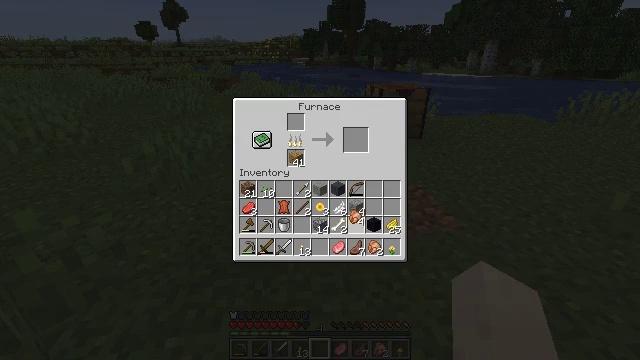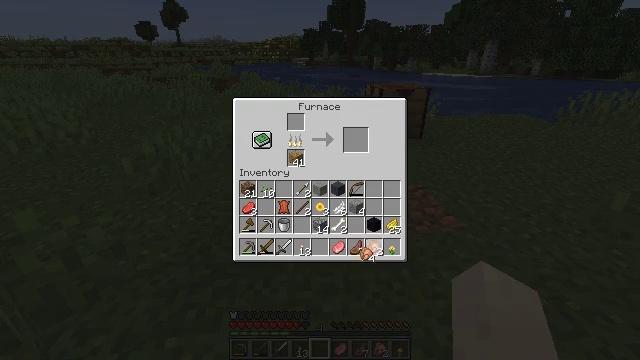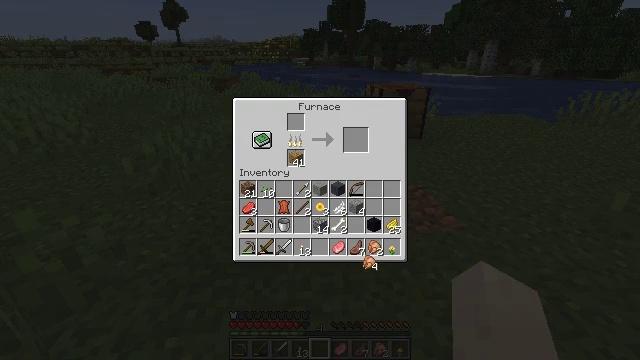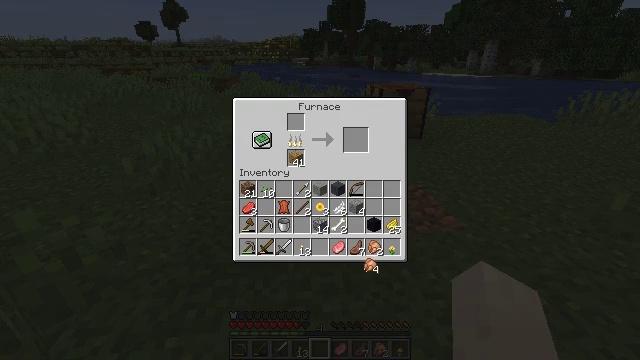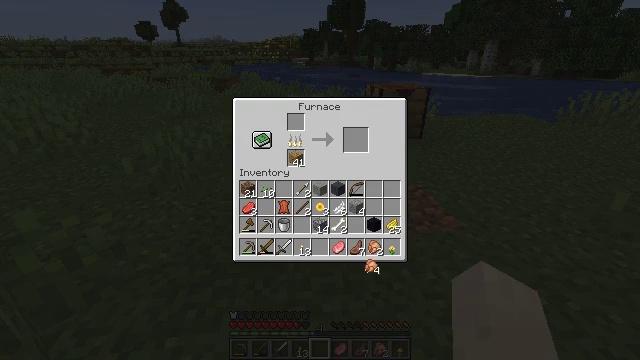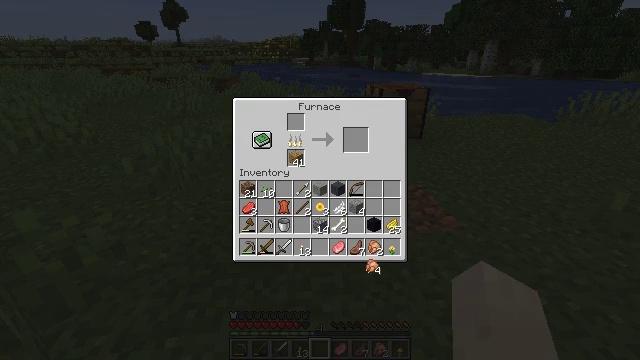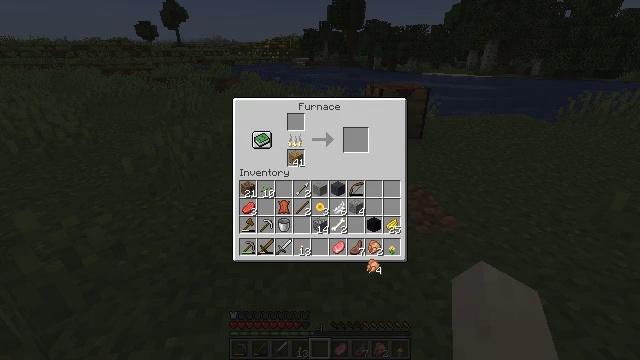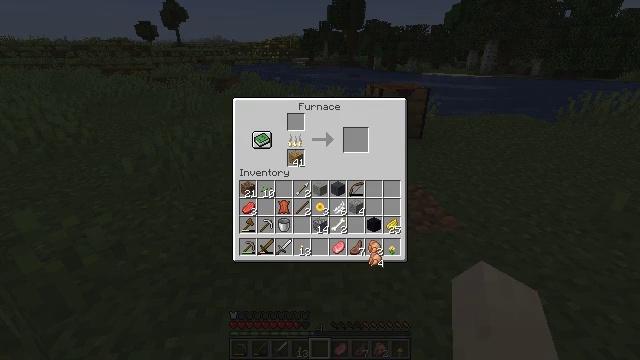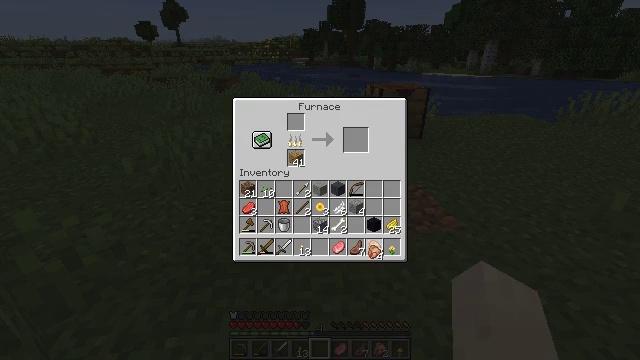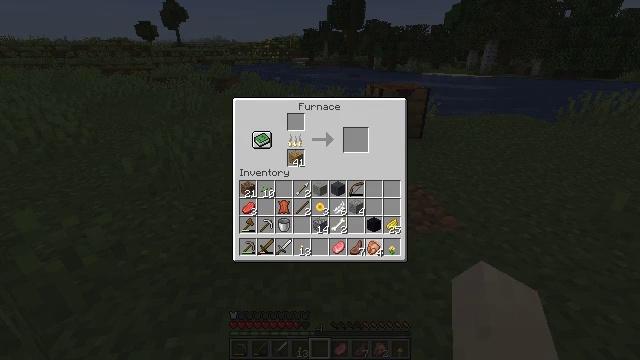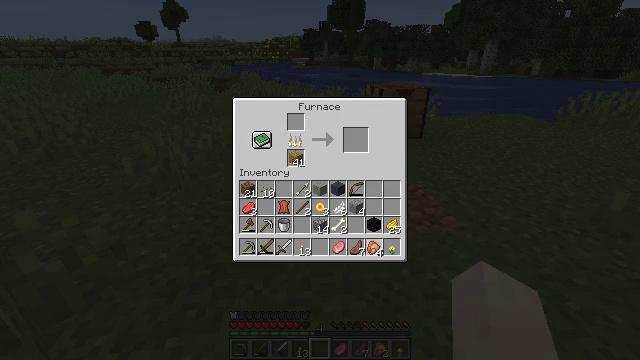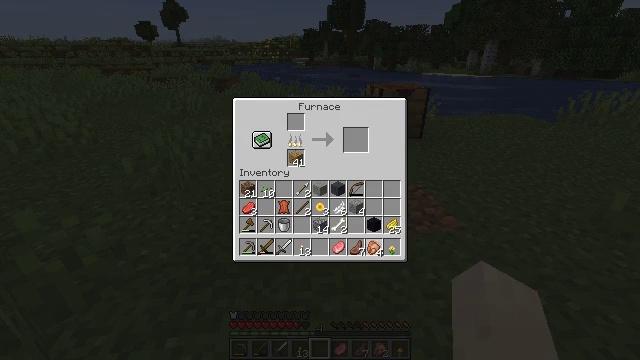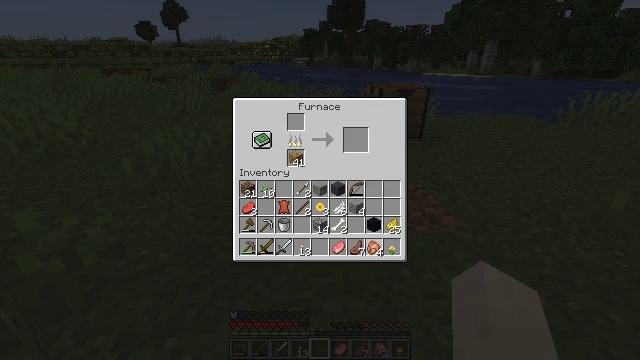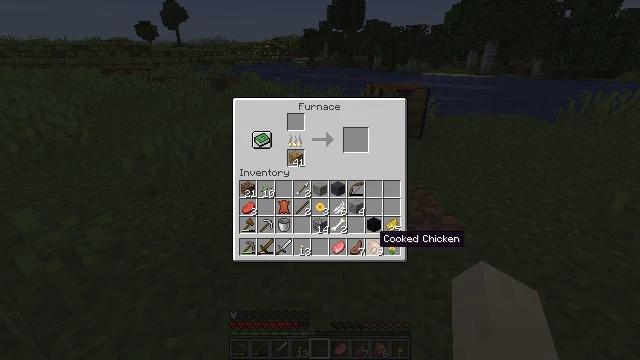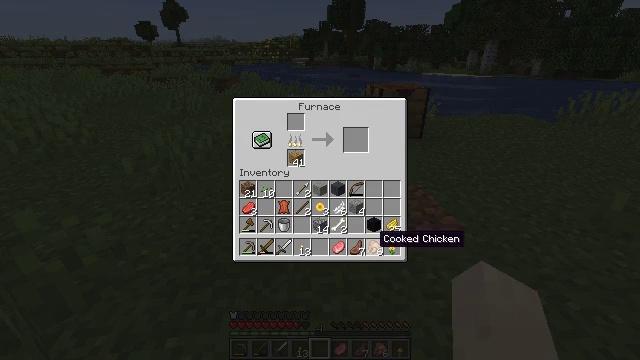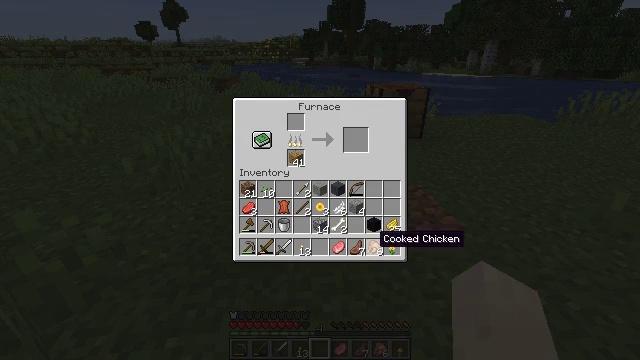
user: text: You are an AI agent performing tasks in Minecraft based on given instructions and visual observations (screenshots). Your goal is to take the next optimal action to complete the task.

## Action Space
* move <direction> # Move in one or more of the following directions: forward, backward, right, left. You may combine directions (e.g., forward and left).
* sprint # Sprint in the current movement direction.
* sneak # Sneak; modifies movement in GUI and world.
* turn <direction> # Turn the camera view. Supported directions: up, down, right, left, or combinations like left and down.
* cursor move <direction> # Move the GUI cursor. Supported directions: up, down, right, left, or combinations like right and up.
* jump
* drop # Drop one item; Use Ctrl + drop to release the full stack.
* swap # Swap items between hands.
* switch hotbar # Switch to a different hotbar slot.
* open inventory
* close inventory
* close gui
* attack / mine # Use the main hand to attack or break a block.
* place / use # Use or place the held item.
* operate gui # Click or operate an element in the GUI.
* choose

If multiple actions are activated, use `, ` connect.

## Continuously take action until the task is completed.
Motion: motion action
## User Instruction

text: Remove a wooden sword from the inventory.
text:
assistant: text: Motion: cursor move right and down, open gui
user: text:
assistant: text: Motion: cursor move down
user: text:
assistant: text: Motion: no_op
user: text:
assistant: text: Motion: no_op
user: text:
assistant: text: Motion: no_op
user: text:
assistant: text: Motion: no_op
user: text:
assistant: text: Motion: no_op
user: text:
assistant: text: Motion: cursor move up
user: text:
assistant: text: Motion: no_op
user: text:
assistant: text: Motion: no_op
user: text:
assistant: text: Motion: operate gui
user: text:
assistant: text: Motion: operate gui
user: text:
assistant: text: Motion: no_op
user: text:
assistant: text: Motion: no_op
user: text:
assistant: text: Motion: no_op
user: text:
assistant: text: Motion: no_op
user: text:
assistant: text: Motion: no_op
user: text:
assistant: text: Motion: no_op
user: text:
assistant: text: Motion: no_op
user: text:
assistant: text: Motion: no_op
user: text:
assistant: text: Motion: no_op
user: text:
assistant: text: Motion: no_op
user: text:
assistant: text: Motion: no_op
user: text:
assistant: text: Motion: no_op
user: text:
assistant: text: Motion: no_op
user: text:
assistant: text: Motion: no_op
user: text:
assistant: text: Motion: no_op
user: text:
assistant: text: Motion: no_op
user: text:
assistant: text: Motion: no_op
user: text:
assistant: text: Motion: no_op